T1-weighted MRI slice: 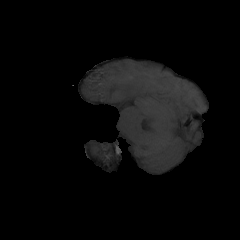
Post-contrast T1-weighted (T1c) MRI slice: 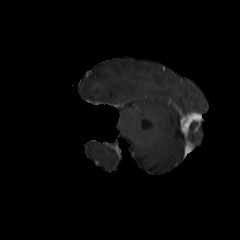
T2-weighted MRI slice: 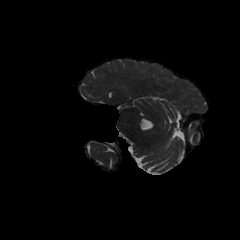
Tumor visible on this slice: no